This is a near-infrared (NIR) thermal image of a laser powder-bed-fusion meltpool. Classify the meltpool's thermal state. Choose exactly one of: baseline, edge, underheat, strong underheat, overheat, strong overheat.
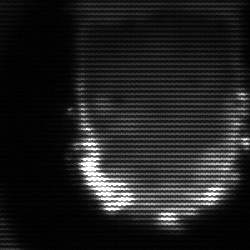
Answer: baseline